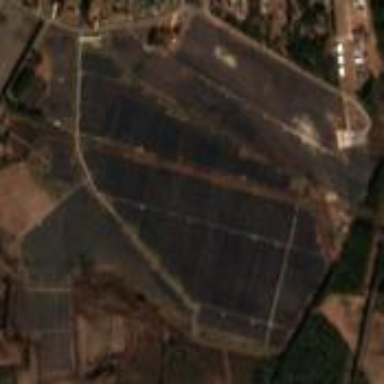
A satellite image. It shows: Solar power plant enclosed by fence. The plant generates electricity using photovoltaic technology.